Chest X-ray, AP view. Patient: 73 years old, sex F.
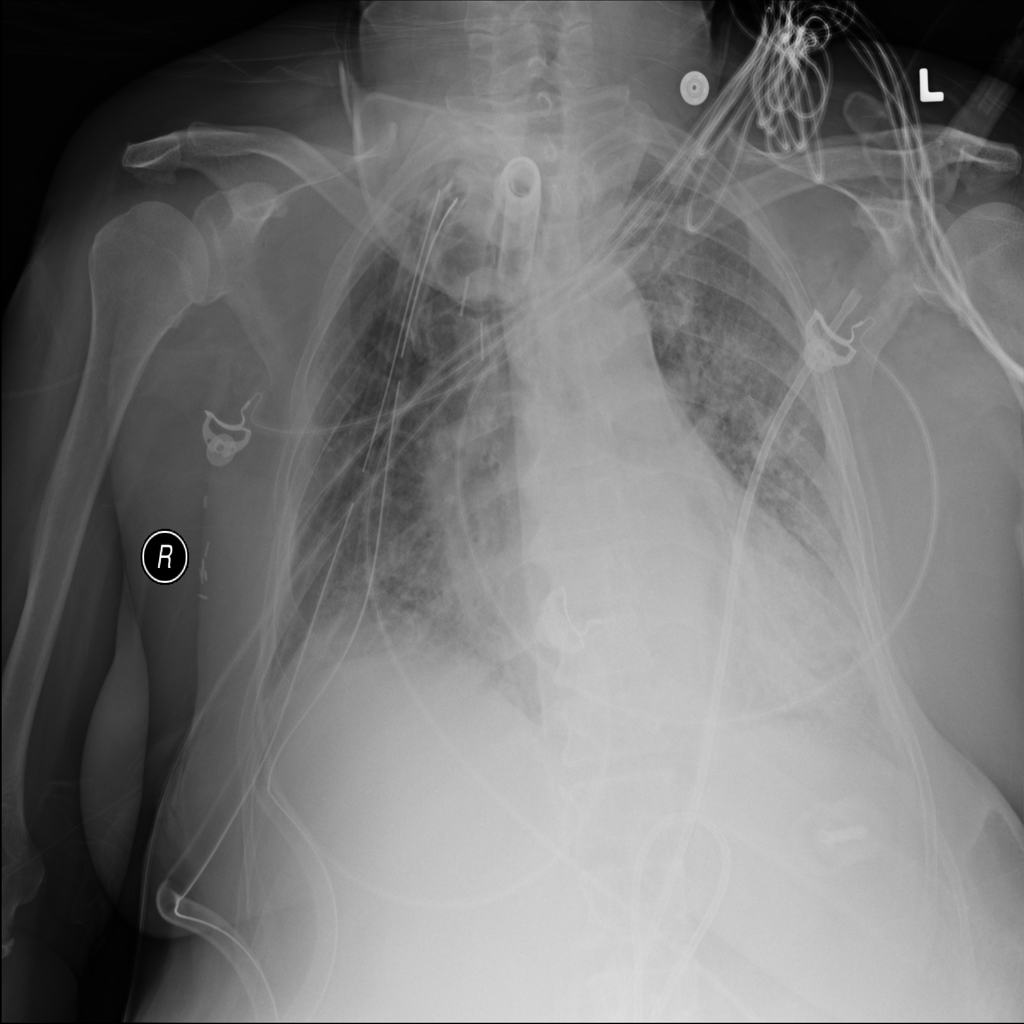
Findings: Effusion